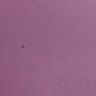
Metastatic tissue present: no